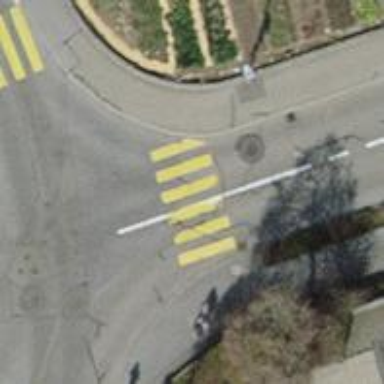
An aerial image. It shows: Uncontrolled crossing on the road.